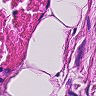
Metastatic tissue present: no